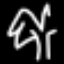
Label: palm tree